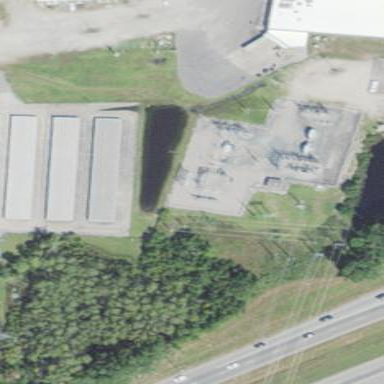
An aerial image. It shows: Substation surrounded by fence.